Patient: sex M, age 52
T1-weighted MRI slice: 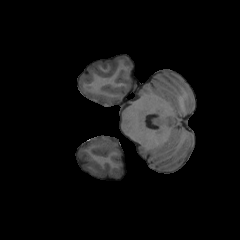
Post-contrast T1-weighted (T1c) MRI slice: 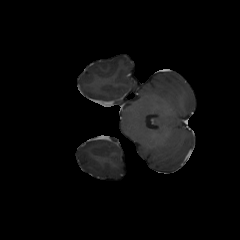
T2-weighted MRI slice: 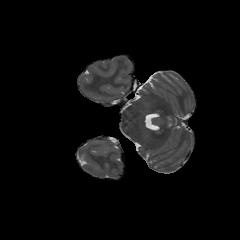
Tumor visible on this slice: no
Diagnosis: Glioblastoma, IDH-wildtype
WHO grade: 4